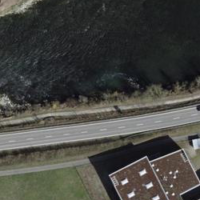
EUNIS habitat code: 15
Species observed at this site:
Euonymus europaeus